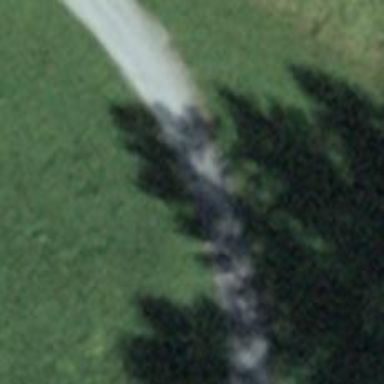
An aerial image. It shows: Track with fine gravel surface of grade2.